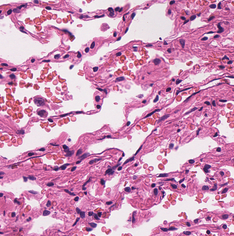
Tumor epithelial tissue: no
Tumor-associated stroma tissue: no
Normal tissue: yes